Question: I have a 'Verification ViewController', I get 4 digit verification code by SMS and I need to enter those code to login, I have created the 'ViewController' like this

As you can see four 'UITextField's, I need to allow only single digit for each 'UITextField',
What I tried: I was trying to use 'shouldChangeCharactersInRange:method:' , but its not getting called, I don't know what's wrong, I think because 'UITextField's are in 'UITableView' so it is not working.
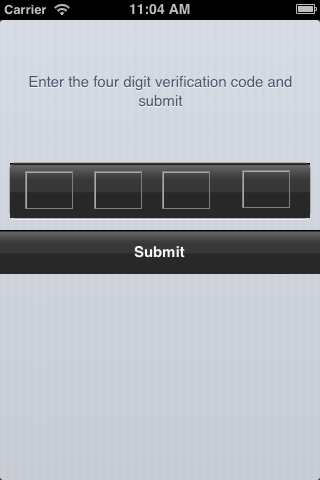
Answer: You can change the text field like this by using the delegate function of the text field. Initially, you need to set the delegate and the tag of each text field.
'''
- (BOOL)textField:(UITextField *)textField shouldChangeCharactersInRange:(NSRange)range replacementString:(NSString *)string
{
if ((textField.text.length >= 1) && (string.length > 0))
{
NSInteger nextTag = textField.tag + 1;
// Try to find next responder
UIResponder* nextResponder = [textField.superview viewWithTag:nextTag];
if (! nextResponder)
nextResponder = [textField.superview viewWithTag:1];
if (nextResponder)
// Found next responder, so set it.
[nextResponder becomeFirstResponder];
return NO;
}
return YES;
}
'''
'''
func textField(textField: UITextField, shouldChangeCharactersInRange range: NSRange, replacementString string: String) -> Bool {
// On inputing value to textfield
if (textField.text?.characters.count < 1 && string.characters.count > 0){
let nextTag = textField.tag + 1;
// get next responder
var nextResponder = textField.superview?.viewWithTag(nextTag);
if (nextResponder == nil){
nextResponder = textField.superview?.viewWithTag(1);
}
textField.text = string;
nextResponder?.becomeFirstResponder();
return false;
}
else if (textField.text?.characters.count >= 1 && string.characters.count == 0){
// on deleting value from Textfield
let previousTag = textField.tag - 1;
// get next responder
var previousResponder = textField.superview?.viewWithTag(previousTag);
if (previousResponder == nil){
previousResponder = textField.superview?.viewWithTag(1);
}
textField.text = "";
previousResponder?.becomeFirstResponder();
return false;
}
return true;
}
'''
'''
func textField(_ textField: UITextField, shouldChangeCharactersIn range: NSRange, replacementString string: String) -> Bool {
if textField.text!.count < 1 && string.count > 0{
let nextTag = textField.tag + 1
// get next responder
var nextResponder = textField.superview?.viewWithTag(nextTag)
if (nextResponder == nil){
nextResponder = textField.superview?.viewWithTag(1)
}
textField.text = string
nextResponder?.becomeFirstResponder()
return false
}
else if textField.text!.count >= 1 && string.count == 0{
// on deleting value from Textfield
let previousTag = textField.tag - 1
// get next responder
var previousResponder = textField.superview?.viewWithTag(previousTag)
if (previousResponder == nil){
previousResponder = textField.superview?.viewWithTag(1)
}
textField.text = ""
previousResponder?.becomeFirstResponder()
return false
}
return true
}
'''